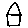
Label: house